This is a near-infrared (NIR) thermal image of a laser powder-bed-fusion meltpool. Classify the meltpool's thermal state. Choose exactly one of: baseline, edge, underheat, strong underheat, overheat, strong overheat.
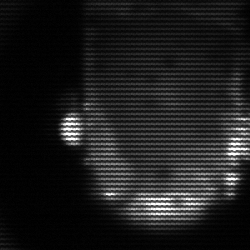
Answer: baseline